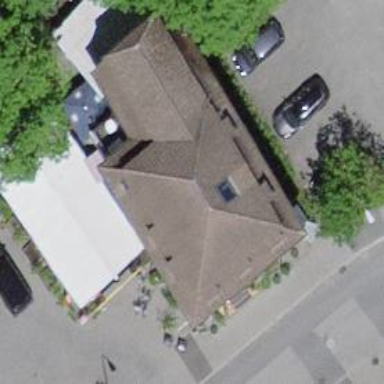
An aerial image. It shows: Pub.